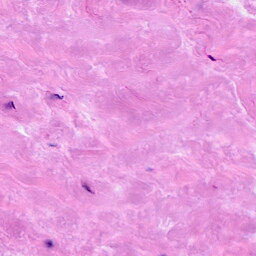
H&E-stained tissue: Breast